Aerial crown-view tile of a tropical tree (Barro Colorado Island, Panama), acquired 20250818:
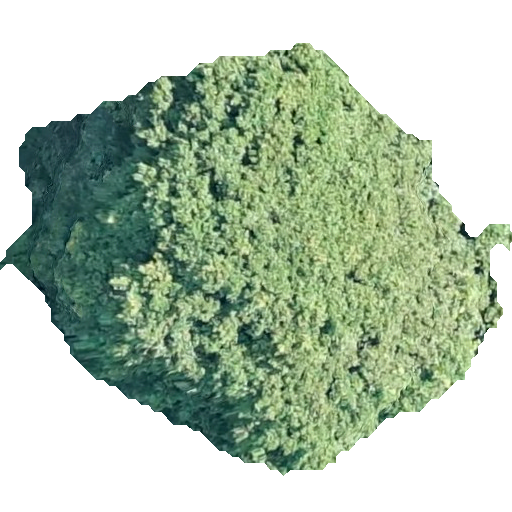
Species: Prioria copaifera
GBIF accepted scientific name: Prioria copaifera
Crown area: 204.372 m²